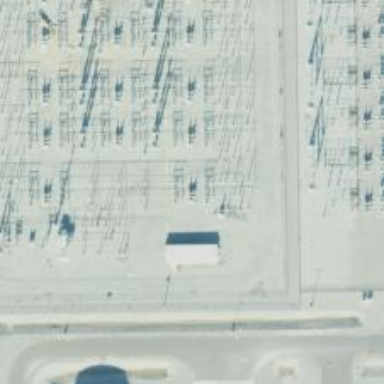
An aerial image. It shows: Switch for power supply.